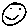
Label: smiley face